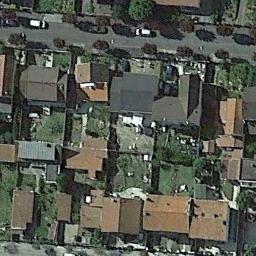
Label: dense_residential